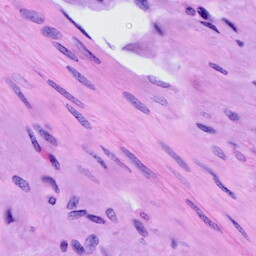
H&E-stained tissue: Cervix